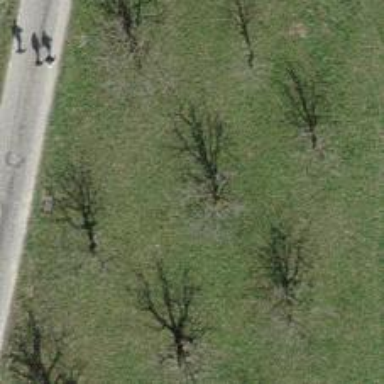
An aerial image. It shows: Mixed leaf-type deciduous tree.